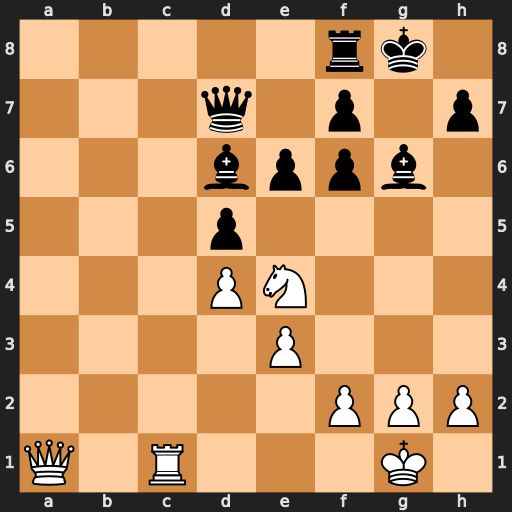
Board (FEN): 5rk1/3q1p1p/3bppb1/3p4/3PN3/4P3/5PPP/Q1R3K1
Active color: w
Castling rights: -
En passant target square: -
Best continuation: Nxf6+ Kg7 Nxd7